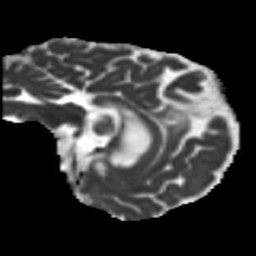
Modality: MD
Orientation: sagittal
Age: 68
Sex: female
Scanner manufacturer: siemens
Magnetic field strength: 3 T
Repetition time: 5.25 s
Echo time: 0.08 s